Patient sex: M
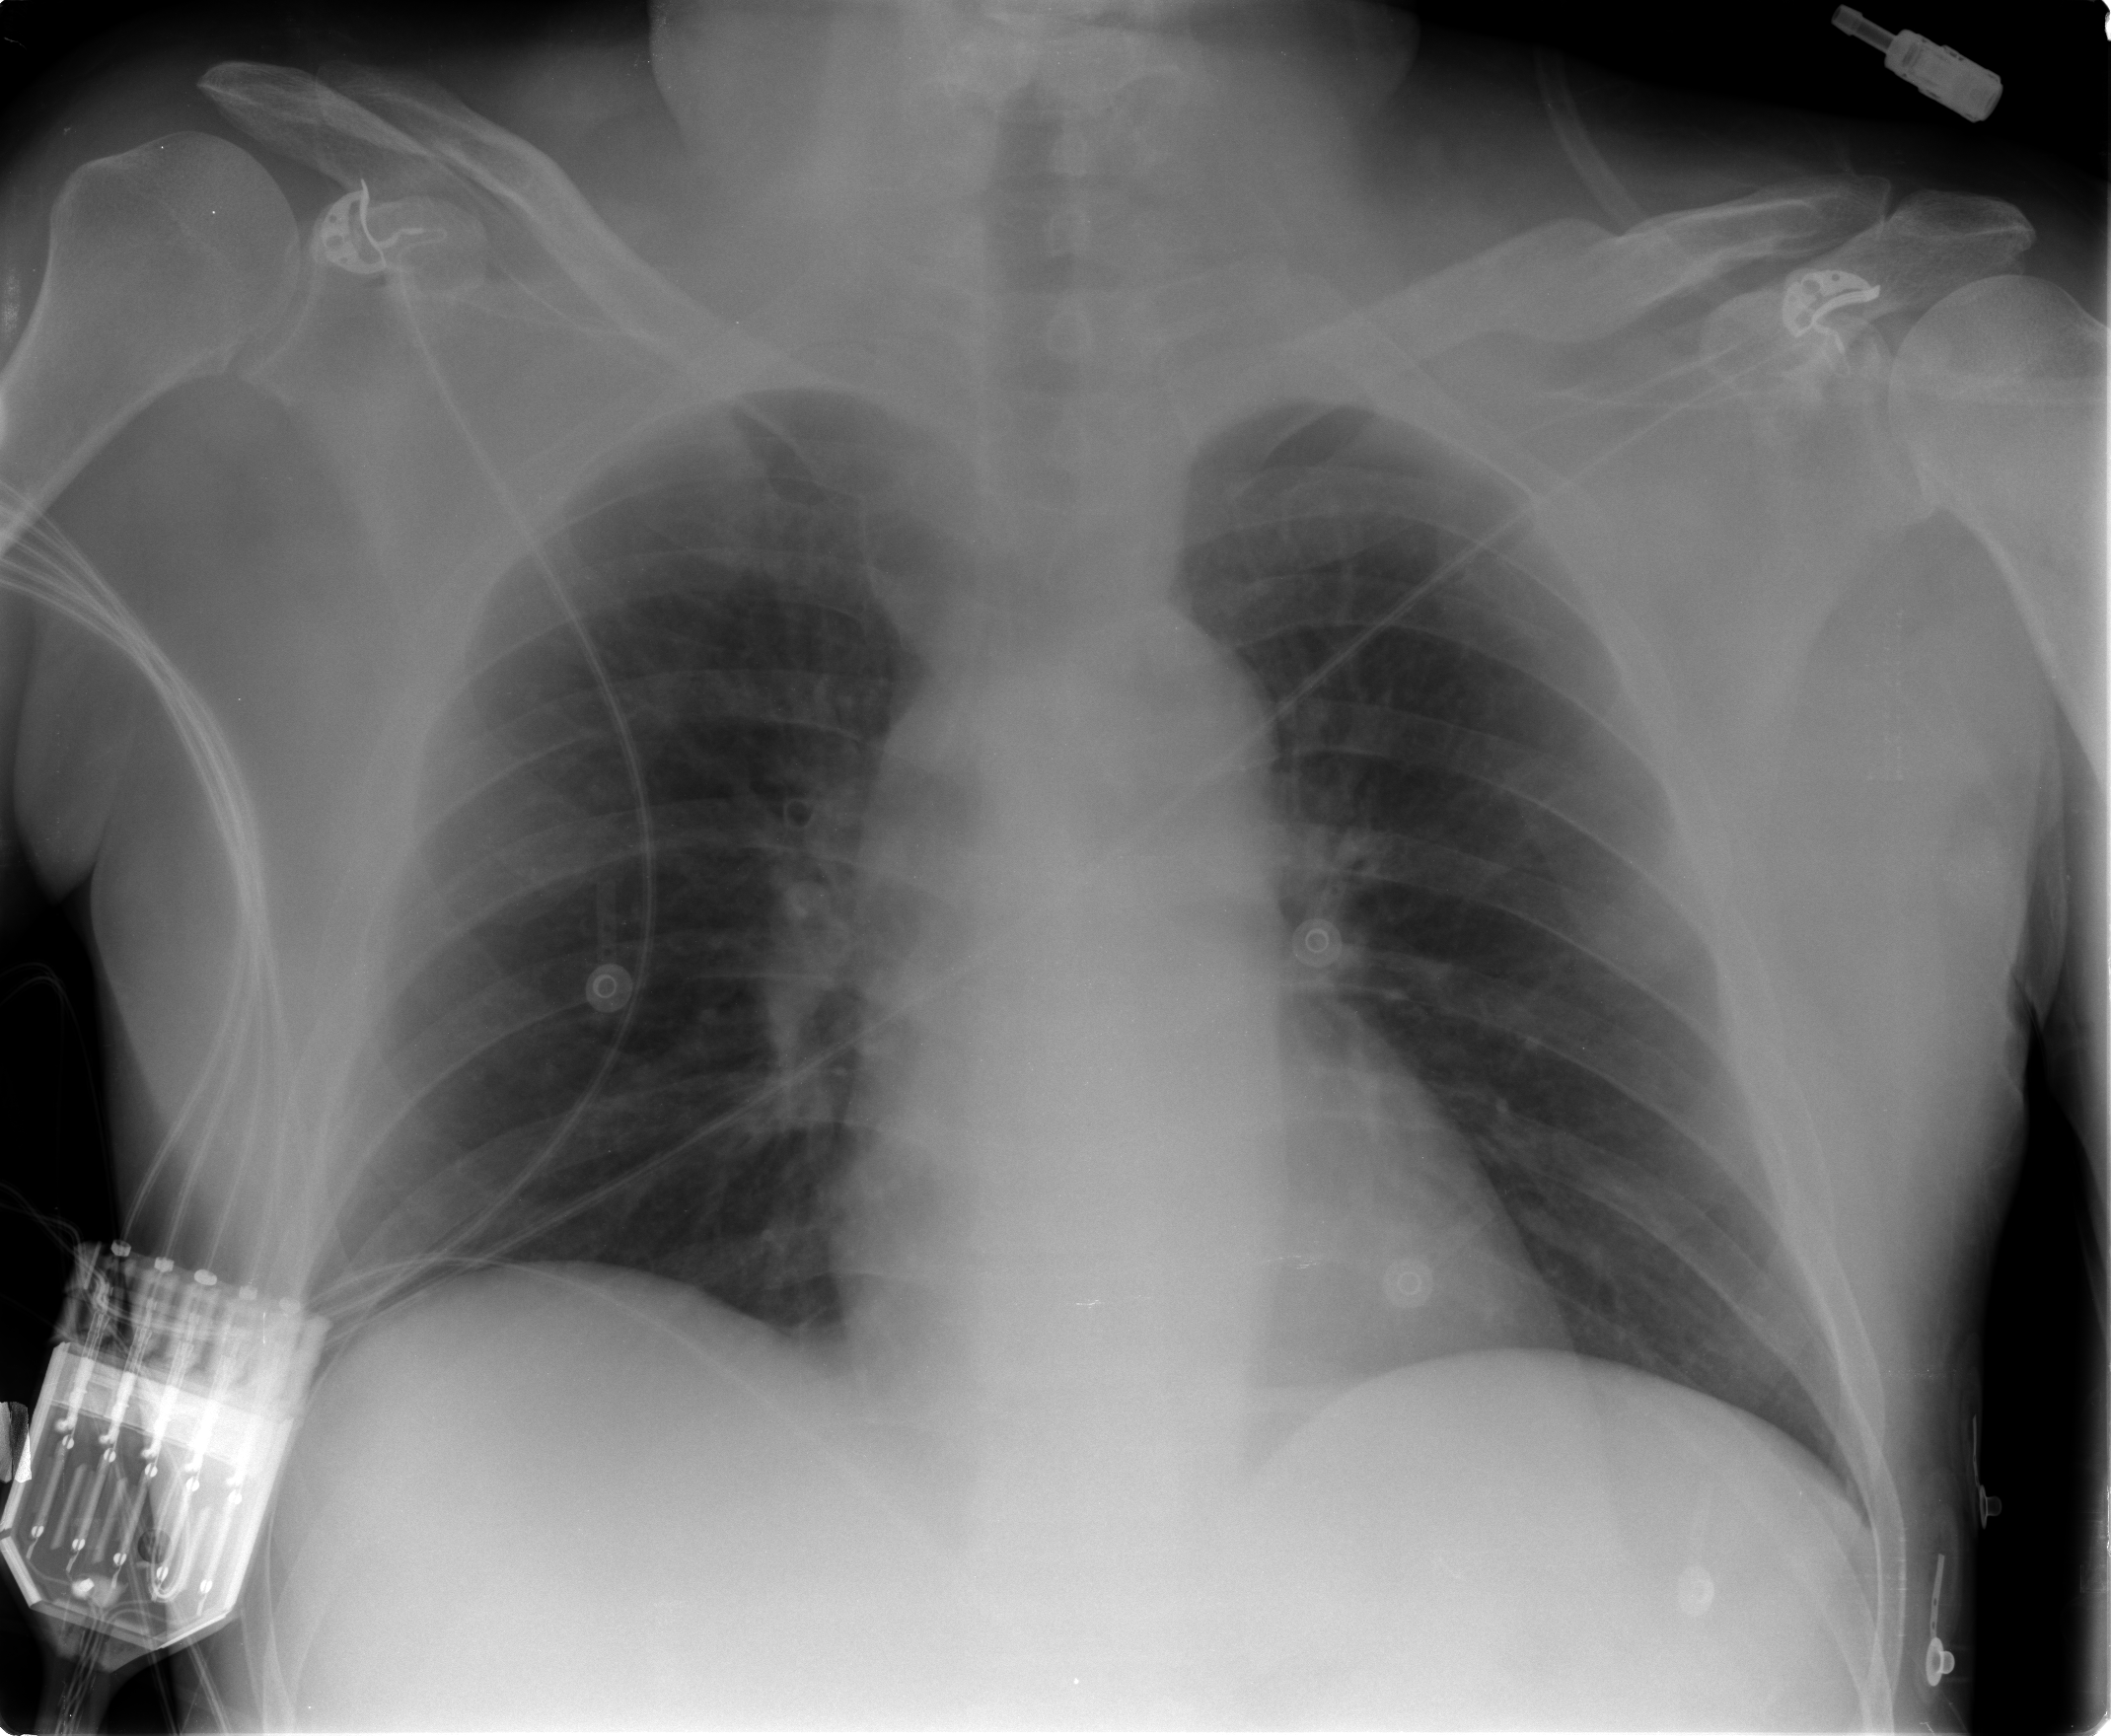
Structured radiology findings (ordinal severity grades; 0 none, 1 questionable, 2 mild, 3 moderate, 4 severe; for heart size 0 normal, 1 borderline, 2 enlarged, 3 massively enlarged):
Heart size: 0
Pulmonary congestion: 0
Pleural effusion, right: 0
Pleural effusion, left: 0
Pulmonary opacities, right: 0
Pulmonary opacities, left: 0
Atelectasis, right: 0
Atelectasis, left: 2